Question: Count the number of objects in the diagram.
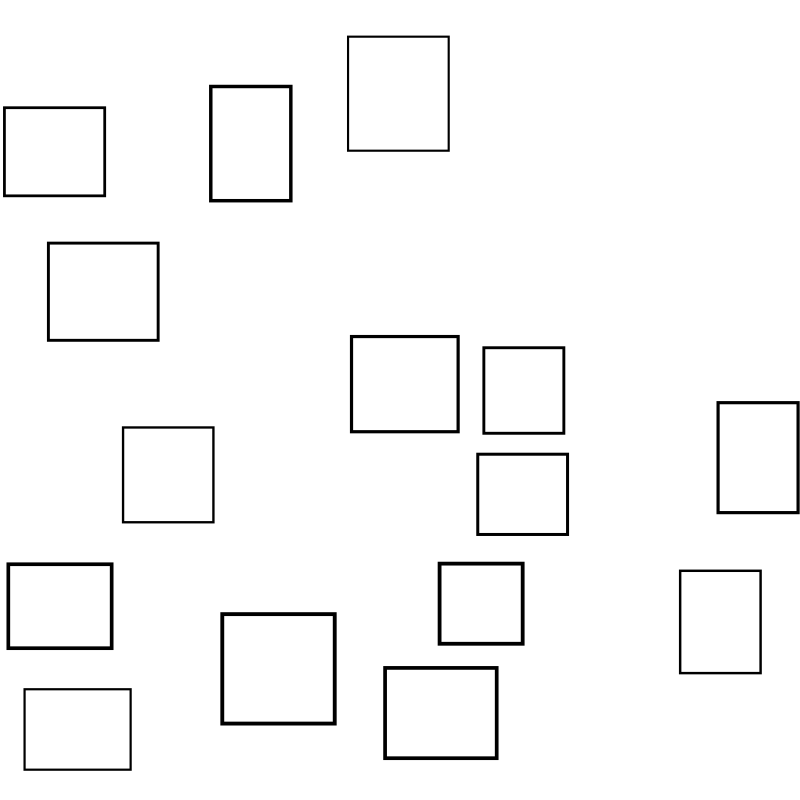
Answer: 15